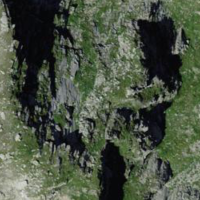
EUNIS habitat code: 31
Species observed at this site:
Oenanthe oenanthe
Saxicola rubetra
Turdus pilaris
Phoenicurus ochruros
Regulus regulus
Corvus corax
Pyrrhocorax graculus
Falco tinnunculus
Turdus torquatus